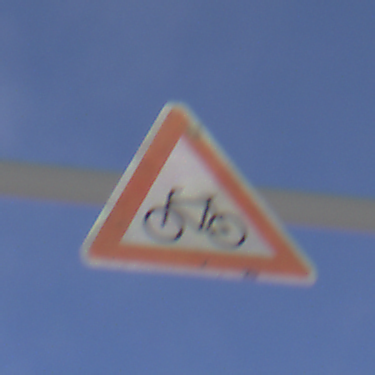
Verkehrszeichen: RadverkehrRechts
Umgebung: Outdoor, Nature
Tageszeit: SunriseSunset
Wetter: PartlyCloudy
Licht: Natural
Jahreszeit: NotSpecified
Kontrast: HighContrast